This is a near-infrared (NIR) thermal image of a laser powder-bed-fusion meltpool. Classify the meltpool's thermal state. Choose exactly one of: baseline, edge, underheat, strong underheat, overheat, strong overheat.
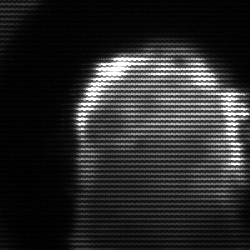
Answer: baseline